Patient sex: F
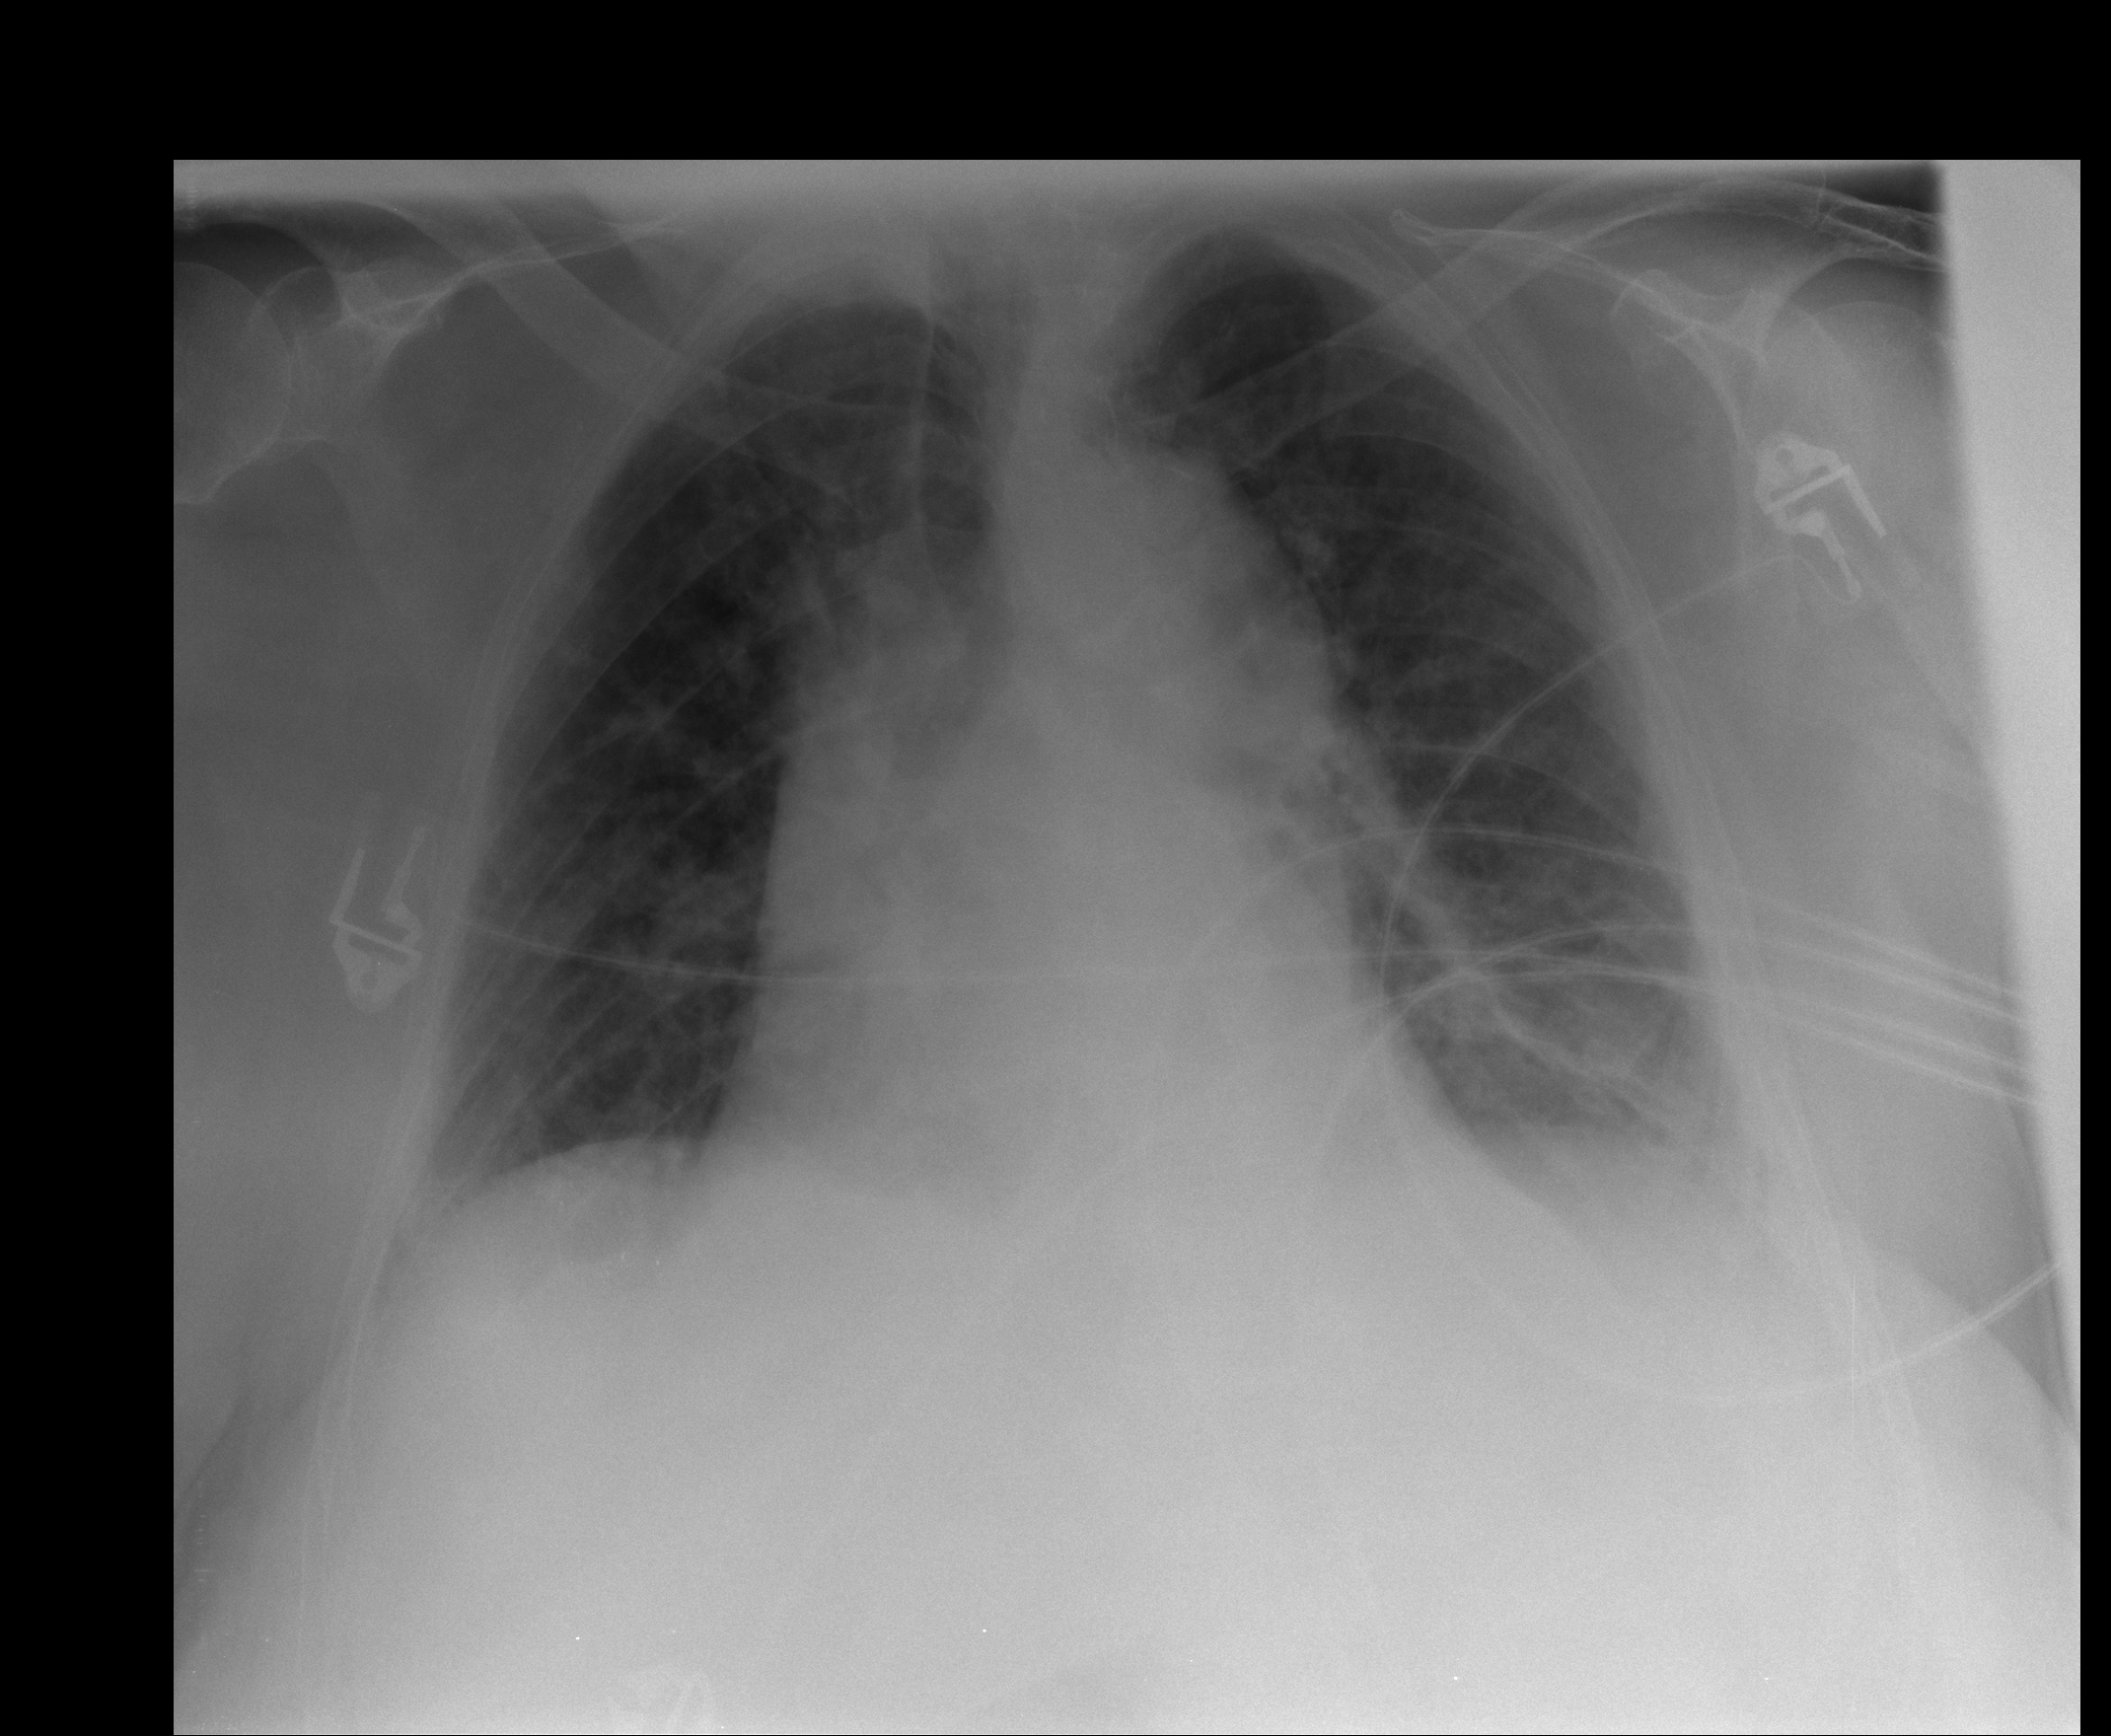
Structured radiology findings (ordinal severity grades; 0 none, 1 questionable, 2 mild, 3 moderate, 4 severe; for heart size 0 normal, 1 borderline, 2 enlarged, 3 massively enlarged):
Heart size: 2
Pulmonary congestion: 0
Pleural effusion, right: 0
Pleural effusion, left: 1
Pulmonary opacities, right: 1
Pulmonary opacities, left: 0
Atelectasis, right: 2
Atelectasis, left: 2